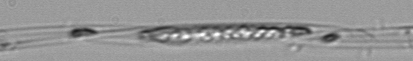
Label: Pseudo-nitzschia